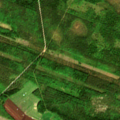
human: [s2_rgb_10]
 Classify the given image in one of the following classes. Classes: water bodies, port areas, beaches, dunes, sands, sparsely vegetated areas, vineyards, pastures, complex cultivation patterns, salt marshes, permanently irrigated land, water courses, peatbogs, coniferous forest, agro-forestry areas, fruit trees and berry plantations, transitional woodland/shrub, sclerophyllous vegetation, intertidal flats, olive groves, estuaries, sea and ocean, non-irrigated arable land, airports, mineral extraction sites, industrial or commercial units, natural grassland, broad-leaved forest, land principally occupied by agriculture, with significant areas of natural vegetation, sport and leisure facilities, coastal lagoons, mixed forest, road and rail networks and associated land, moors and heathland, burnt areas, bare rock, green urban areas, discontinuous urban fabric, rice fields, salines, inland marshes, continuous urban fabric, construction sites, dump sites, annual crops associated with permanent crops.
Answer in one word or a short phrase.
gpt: non-irrigated arable land, coniferous forest, mixed forest, transitional woodland/shrub